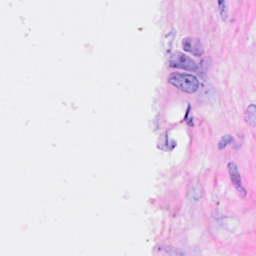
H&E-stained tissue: Breast